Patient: sex F, age 59
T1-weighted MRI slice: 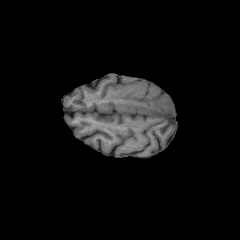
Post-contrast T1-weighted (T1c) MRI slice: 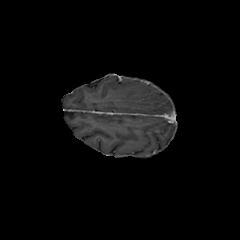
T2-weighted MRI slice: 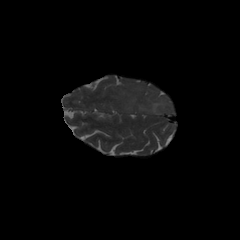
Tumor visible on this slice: yes
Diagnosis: Glioblastoma, IDH-wildtype
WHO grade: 4